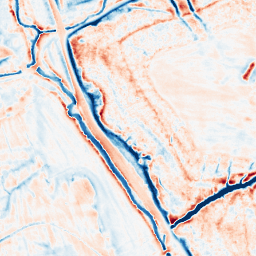
Category: edge_preserving
Decomposition family: anisotropic_diffusion
Decomposition parameters: iterations: 50
kappa: 10
gamma: 0.15
Upsampling method: linear_exact
Upsampling parameters: scale: 4
Upsampling scale: 4